Brain MRI study timepoint: preop
T1CE (contrast-enhanced T1) slice:
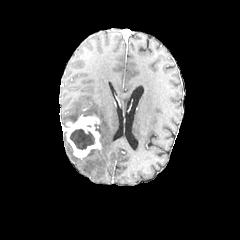
T2-FLAIR slice:
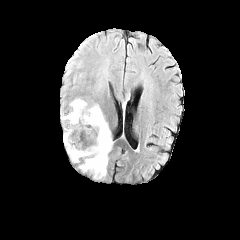